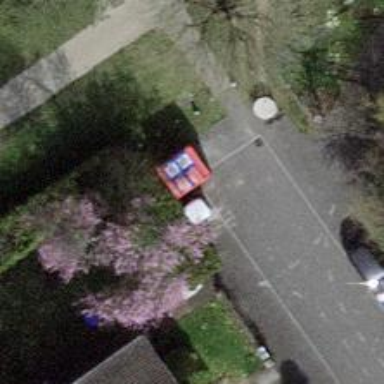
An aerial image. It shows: Living street.